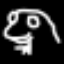
Label: frog